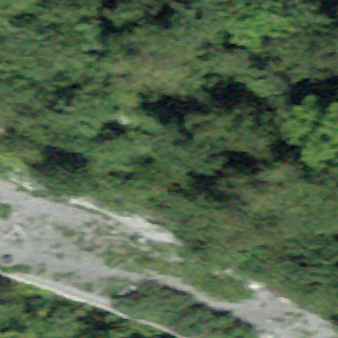
Label: other